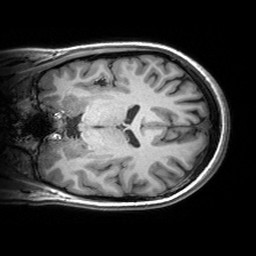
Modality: T1w
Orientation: coronal
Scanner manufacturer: siemens
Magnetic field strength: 3 T
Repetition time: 2.53 s
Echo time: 0.00299 s